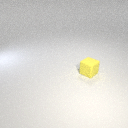
small yellow rubber cube